Question: I'm creating a Java GUI using Swing with Eclipse and Window Builder Pro. I'm using 'JButtons' and 'JToggleButtons'. I want to change toggle button's state from another button.

For example, when I click the clear grid, all the toggle buttons will be 'not selected'.
How can I do this? What are the methods that I have to use for toggle buttons and buttons?
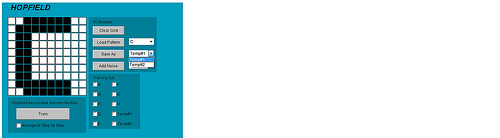
Answer: <URL>
'''
import java.awt.BorderLayout;
import java.awt.event.ActionEvent;
import java.awt.event.ActionListener;
import javax.swing.AbstractButton;
import javax.swing.JFrame;
import javax.swing.JToggleButton;
public class JToggleButtonAction {
public static void main(String args[]) {
JFrame frame = new JFrame("Selecting Toggle");
frame.setDefaultCloseOperation(JFrame.EXIT_ON_CLOSE);
JToggleButton toggleButton = new JToggleButton("Toggle Button");
final JToggleButton toggleButton1 = new JToggleButton("Another Toggle Button");
ActionListener actionListener = new ActionListener() {
@Override
public void actionPerformed(ActionEvent actionEvent) {
AbstractButton abstractButton = (AbstractButton) actionEvent.getSource();
boolean selected = abstractButton.getModel().isSelected();
System.out.println("Action - selected=" + selected + "
");
toggleButton1.setSelected(selected);
}
};
toggleButton.addActionListener(actionListener);
frame.add(toggleButton, BorderLayout.NORTH);
frame.add(toggleButton1, BorderLayout.SOUTH);
frame.pack();
frame.setVisible(true);
}
}
'''